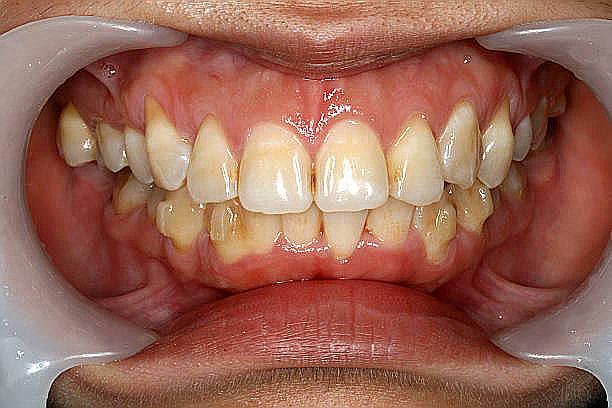
Condition: Gingivitis